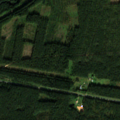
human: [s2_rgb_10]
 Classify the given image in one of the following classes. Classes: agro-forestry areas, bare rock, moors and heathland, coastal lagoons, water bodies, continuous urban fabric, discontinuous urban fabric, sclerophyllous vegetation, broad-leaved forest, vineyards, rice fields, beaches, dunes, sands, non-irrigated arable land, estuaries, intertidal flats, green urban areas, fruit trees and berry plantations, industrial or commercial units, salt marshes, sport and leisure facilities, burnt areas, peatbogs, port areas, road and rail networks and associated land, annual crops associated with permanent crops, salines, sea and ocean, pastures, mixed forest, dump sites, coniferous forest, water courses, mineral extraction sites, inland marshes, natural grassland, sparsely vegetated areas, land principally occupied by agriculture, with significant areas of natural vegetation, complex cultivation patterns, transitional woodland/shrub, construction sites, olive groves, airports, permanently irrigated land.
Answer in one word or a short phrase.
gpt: coniferous forest, mixed forest, transitional woodland/shrub